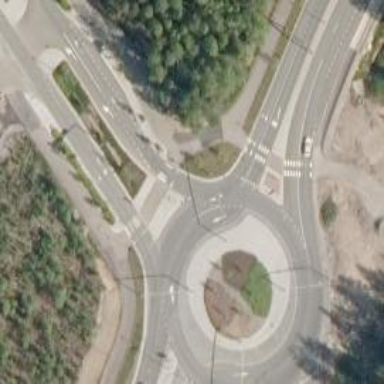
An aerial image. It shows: Asphalt cycleway with crossing.